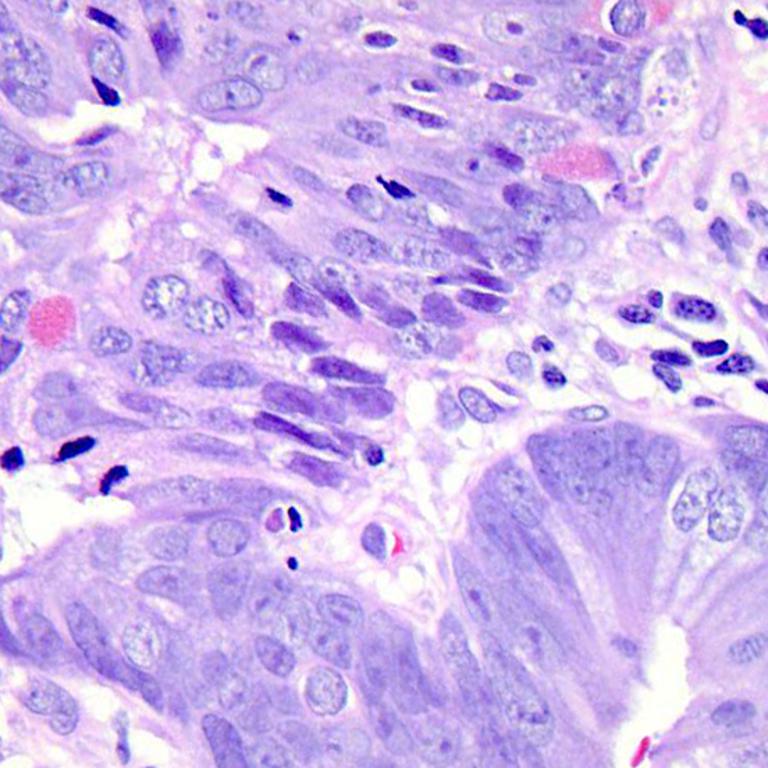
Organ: colon
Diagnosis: adenocarcinomas